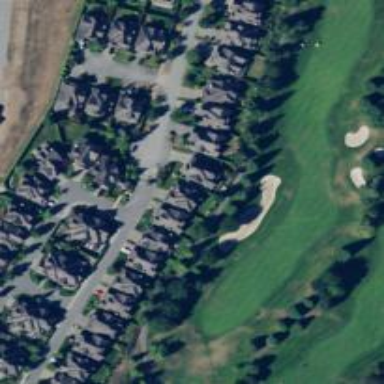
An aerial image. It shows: Golf course surrounded by greenery.